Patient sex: M
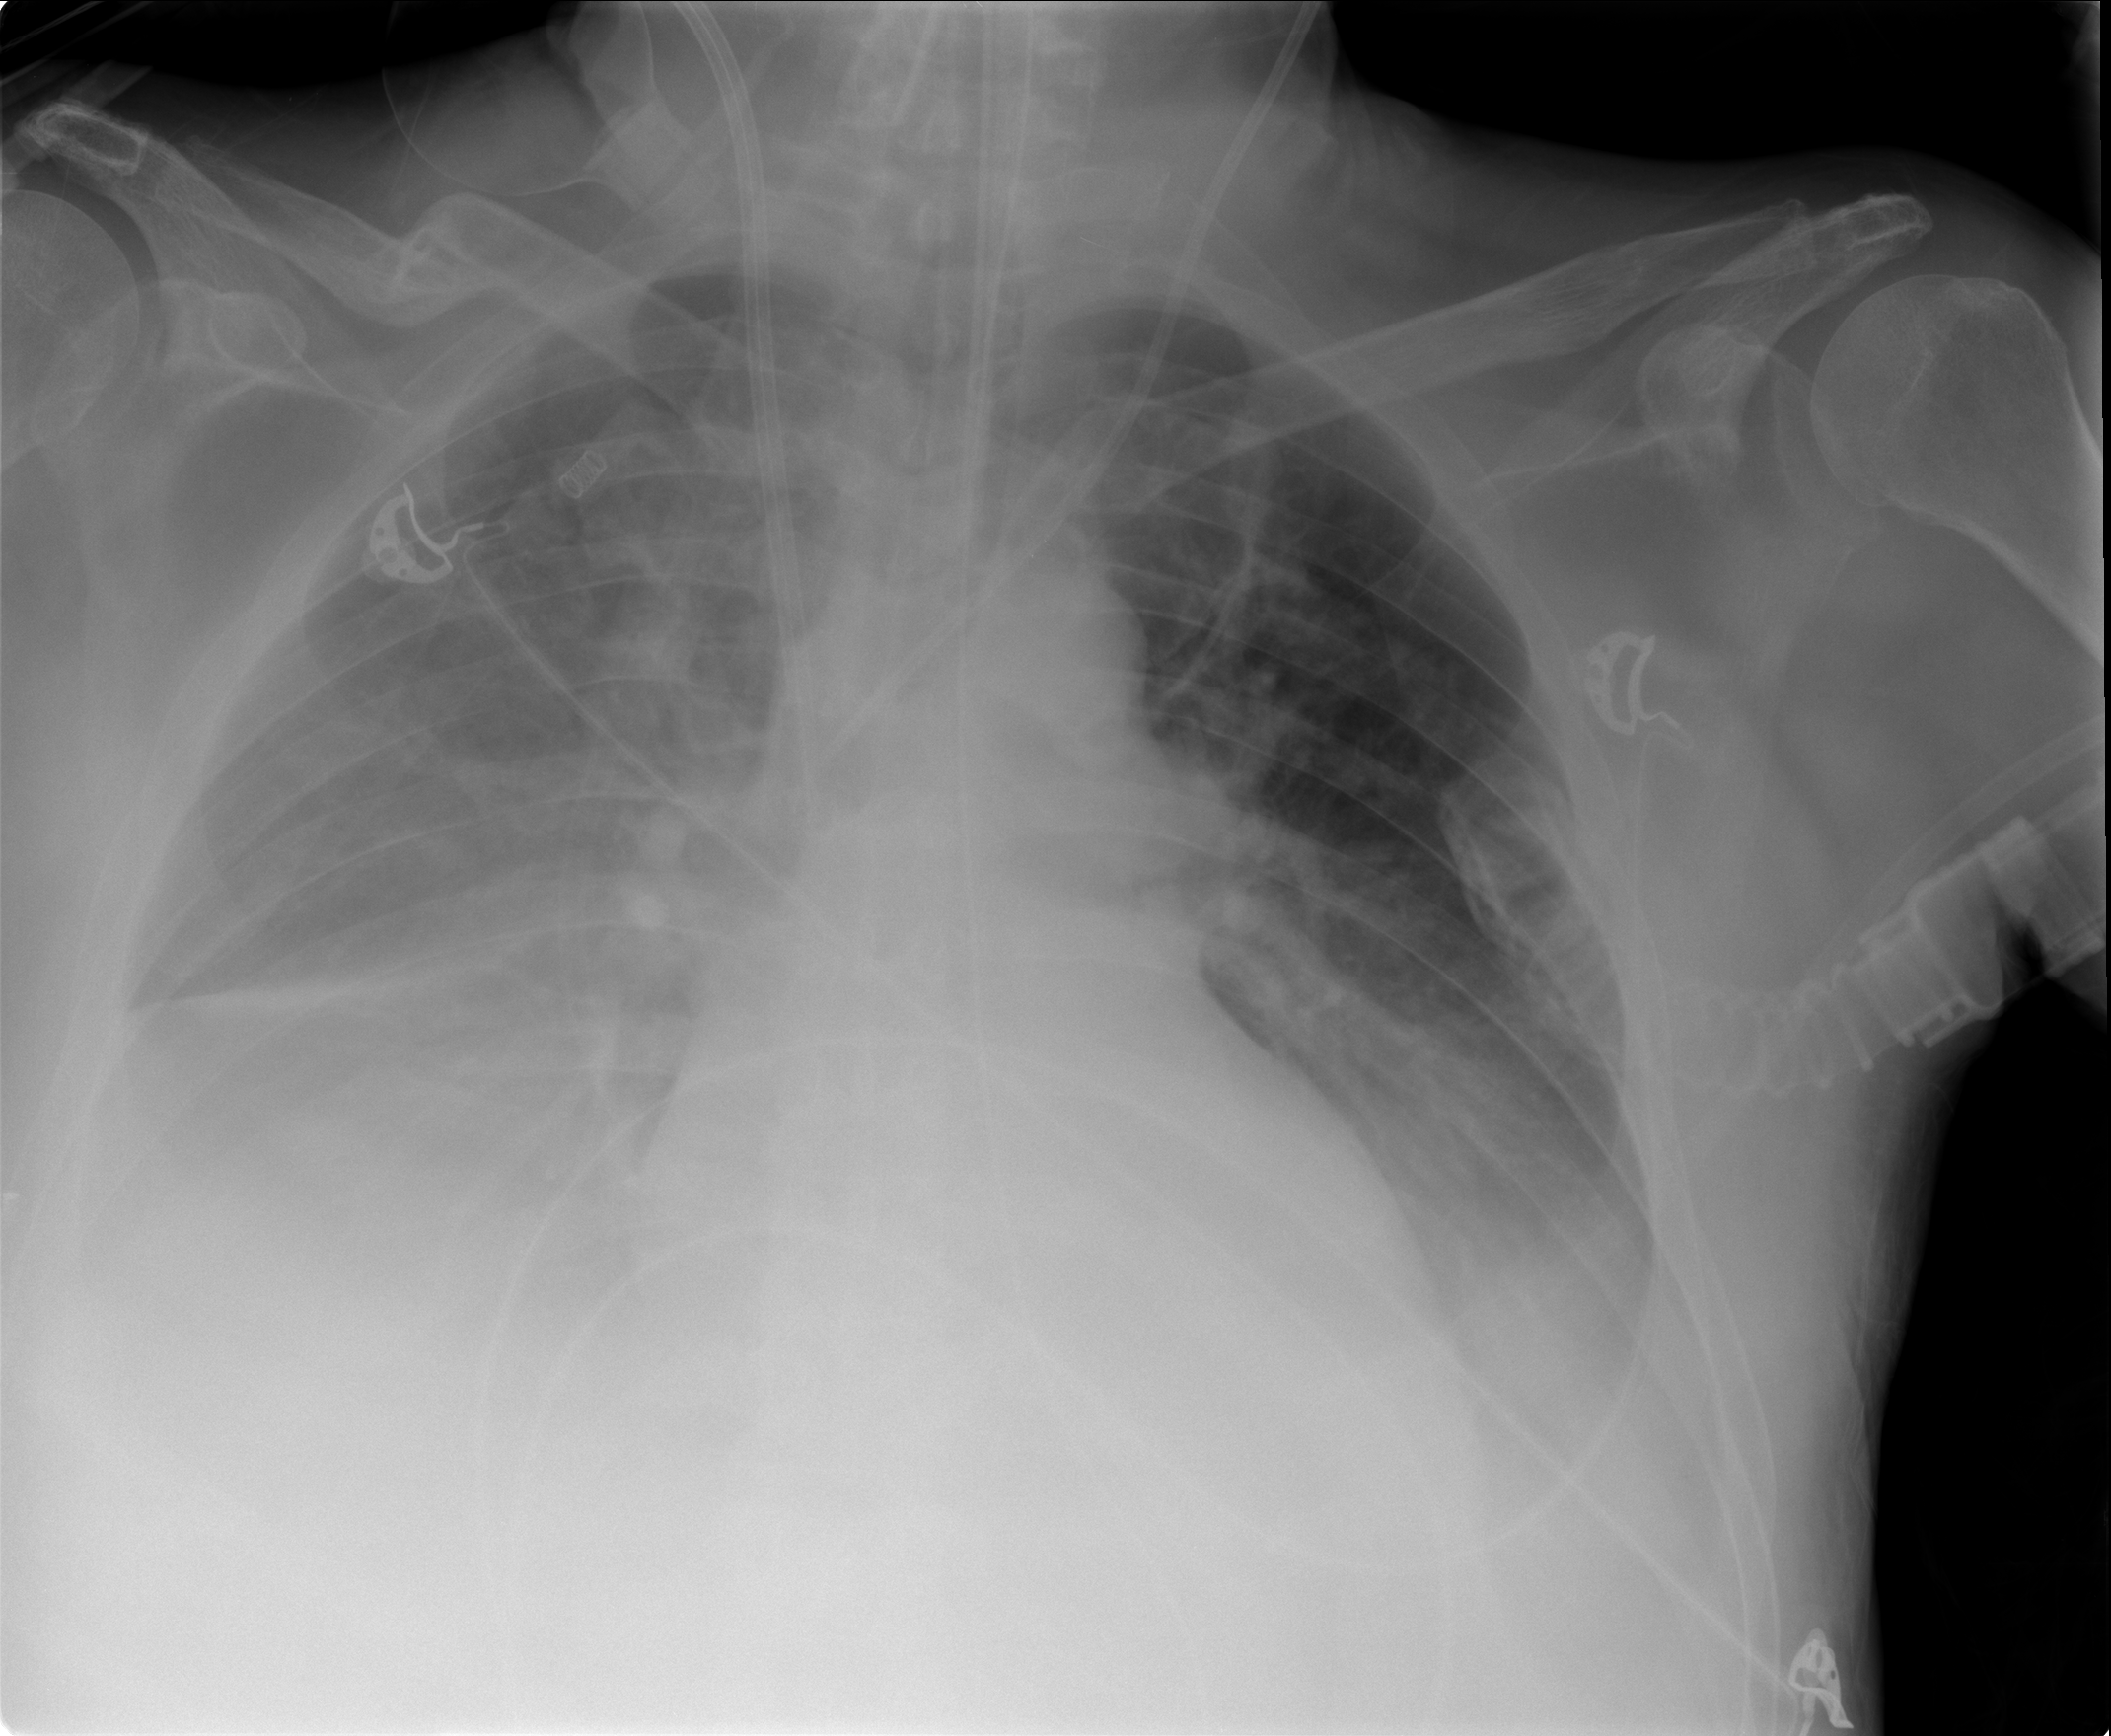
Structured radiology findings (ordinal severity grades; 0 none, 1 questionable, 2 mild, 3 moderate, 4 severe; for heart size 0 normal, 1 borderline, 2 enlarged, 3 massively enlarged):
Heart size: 2
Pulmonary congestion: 2
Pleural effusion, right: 3
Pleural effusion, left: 2
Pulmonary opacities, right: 3
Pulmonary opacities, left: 2
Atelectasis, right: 3
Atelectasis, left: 2